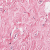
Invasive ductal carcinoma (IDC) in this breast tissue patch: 0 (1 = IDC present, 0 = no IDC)